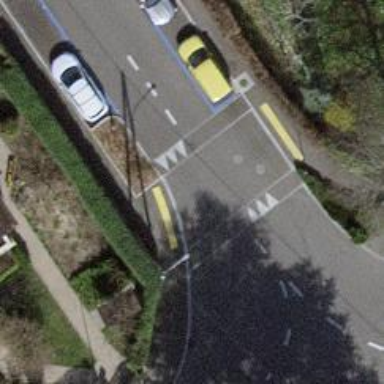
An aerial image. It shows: Unmarked crossing with traffic calming table on the road.